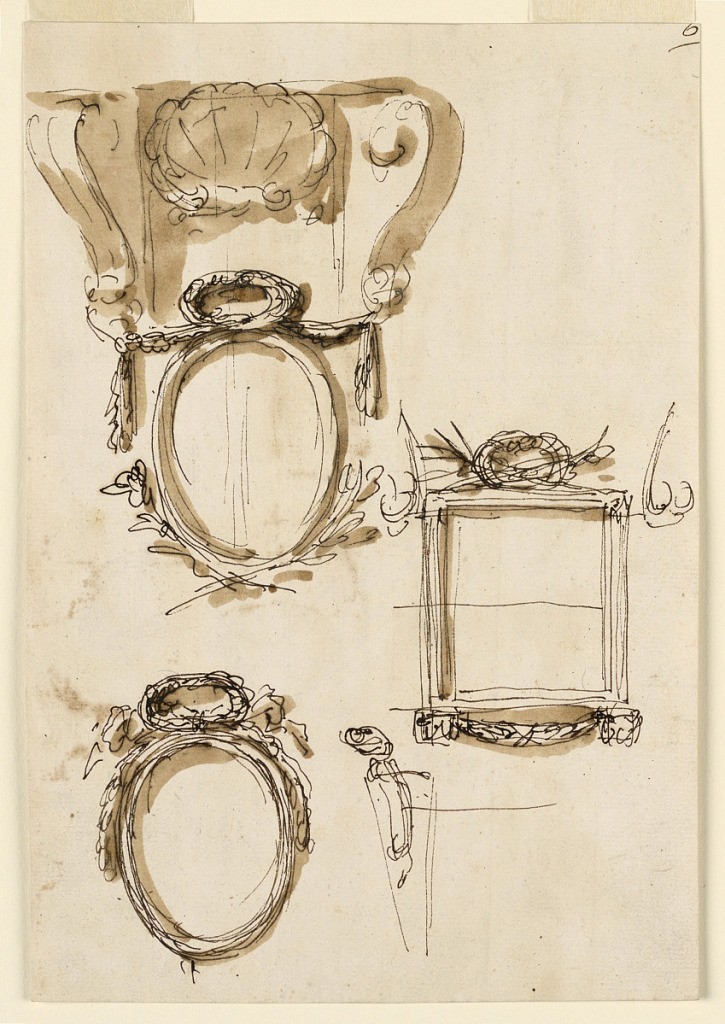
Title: Frames
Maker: Giuseppe Barberi, Italian, 1746–1809
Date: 1746–1809
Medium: Pen and brown ink, brush and brown wash on off-white laid paper
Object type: Drawing
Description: Frames.